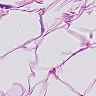
Metastatic tissue present: no